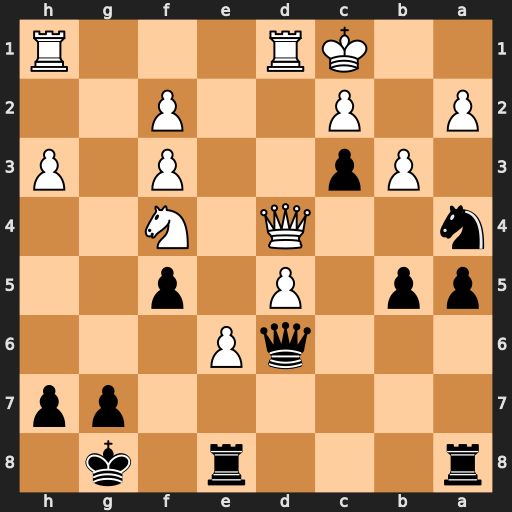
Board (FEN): r3r1k1/6pp/3qP3/pp1P1p2/n2Q1N2/1Pp2P1P/P1P2P2/2KR3R
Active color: b
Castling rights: -
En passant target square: -
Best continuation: Qa3+ Kb1 Qb2#